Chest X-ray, PA view. Patient: 60 years old, sex F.
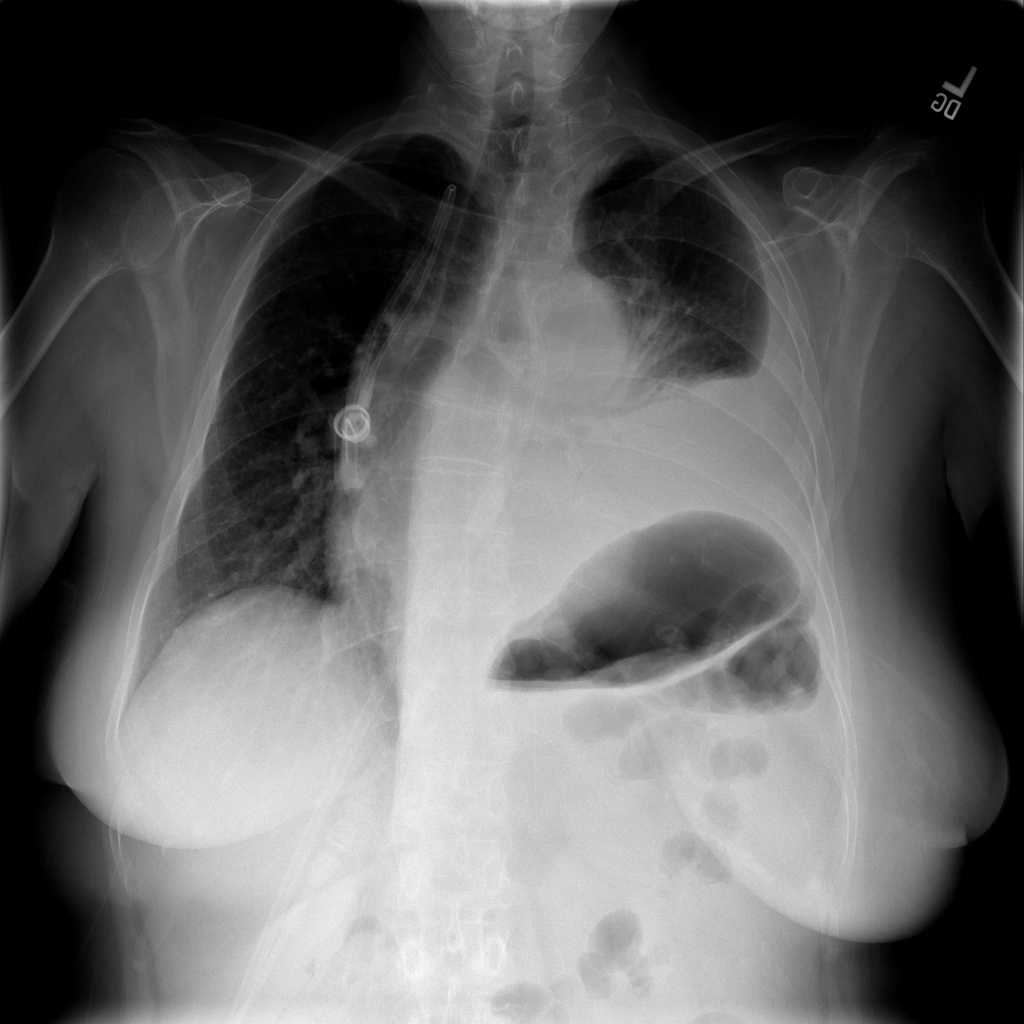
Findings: Atelectasis, Consolidation